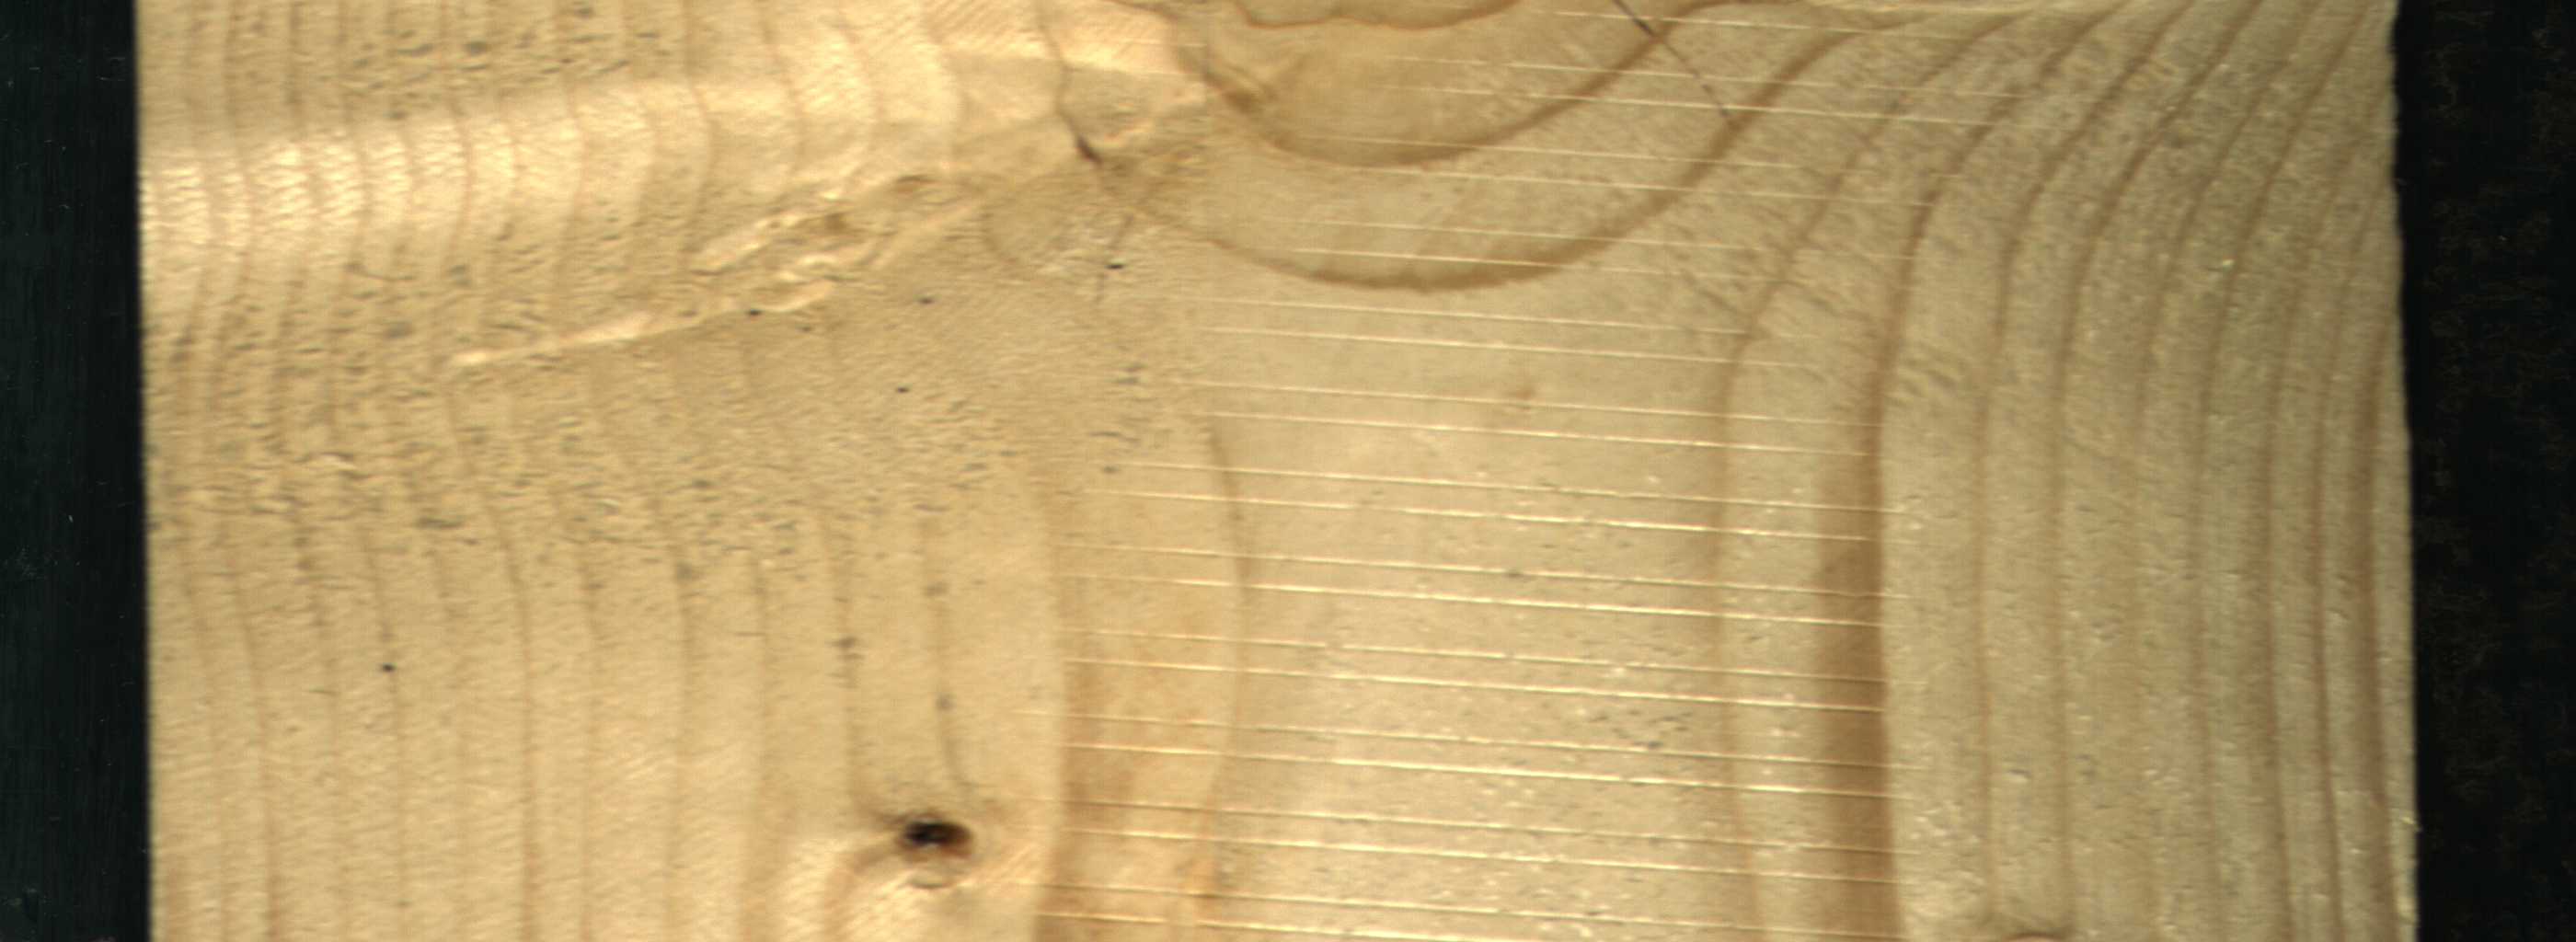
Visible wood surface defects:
Crack
Dead_Knot